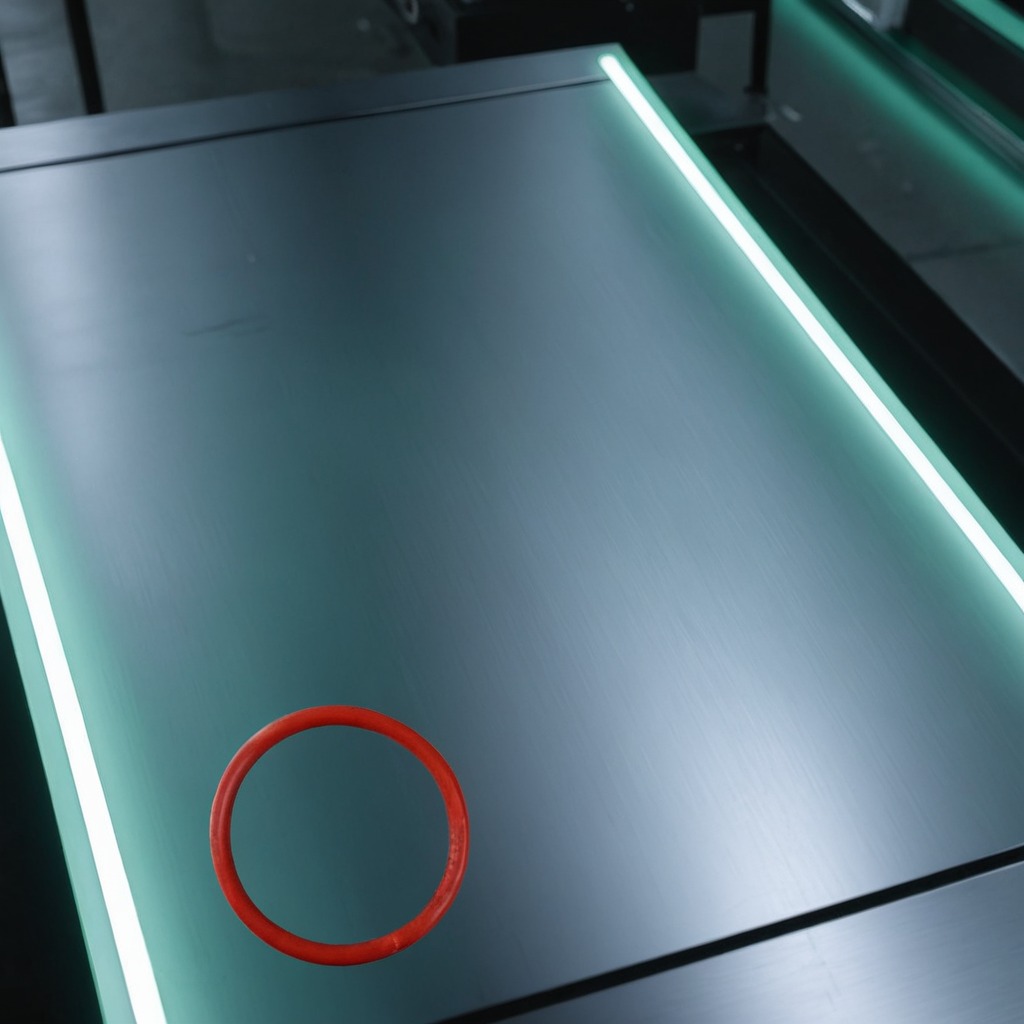
A rubber O-ring lies on a metal table in a machine shop under fluorescent lights.